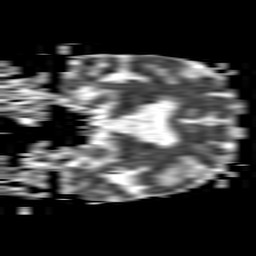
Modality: ADC
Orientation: coronal
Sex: male
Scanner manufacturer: philips
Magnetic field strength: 1.5 T
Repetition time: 3.406 s
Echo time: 0.06922 s